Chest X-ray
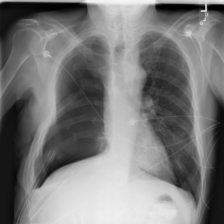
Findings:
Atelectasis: negative
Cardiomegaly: negative
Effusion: negative
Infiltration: negative
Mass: negative
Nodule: negative
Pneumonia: negative
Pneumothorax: negative
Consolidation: negative
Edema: negative
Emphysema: negative
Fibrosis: negative
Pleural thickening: negative
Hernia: negative